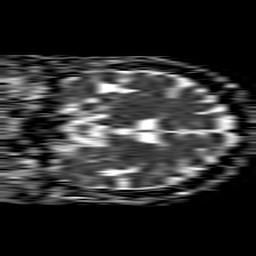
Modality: ADC
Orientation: coronal
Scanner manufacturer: philips
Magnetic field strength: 1.5 T
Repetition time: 4.6 s
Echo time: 0.08528 s